Question: For some reason I cannot find a proper way to adjust the HOVER and SELECTED states of the jQuery UI Radiosets.
Not sure why I can't find it, perhaps someone could give me some direction?
What I want to change is how the text is GREY on the blue to be white.
And when it's SELECTED to have a coloured BORDER instead of grey.
I'm sure it's simple, I just not sure what i'm missing.
Also, I would like to do this without using Javascript if possible and just use CSS adjustments...

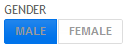
Answer: This is easy enough through straight CSS once you know which classes to use. You can target the radio buttons for hovering with '.ui-button:hover' and the active one with '.ui-state-active'.
So, given some HTML like this:
'''
<div id="gender">
<input type="radio" id="radio1" name="radio"><label for="radio1">Male</label>
<input type="radio" id="radio2" name="radio"><label for="radio2">Female</label>
</div>
'''
You could do this:
'''
#gender .ui-button:hover {
/* Hover stuff goes here. */
}
#gender .ui-state-active {
/* Active stuff goes here. */
}
'''
Demo: <URL>